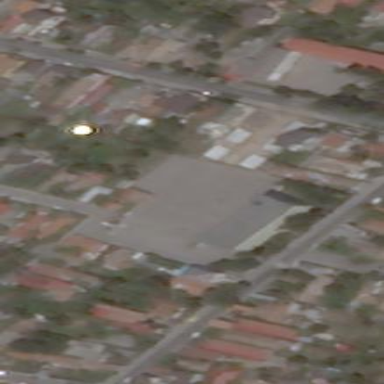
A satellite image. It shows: School.